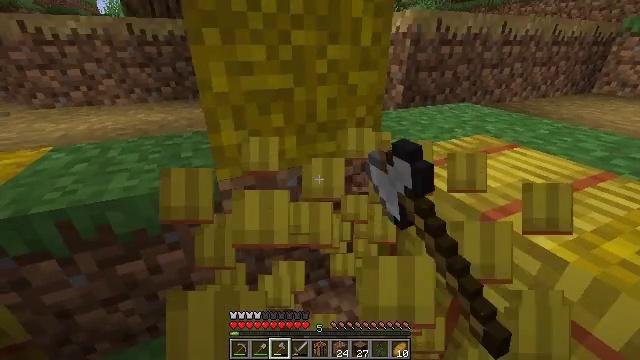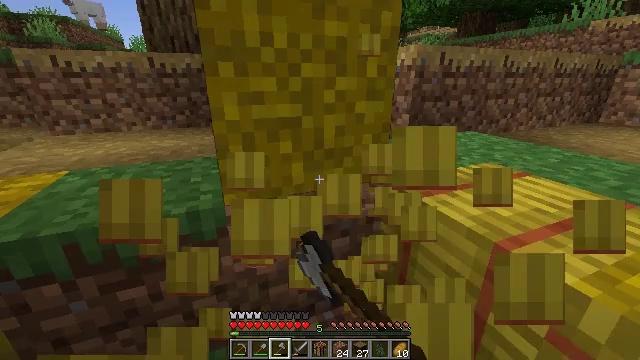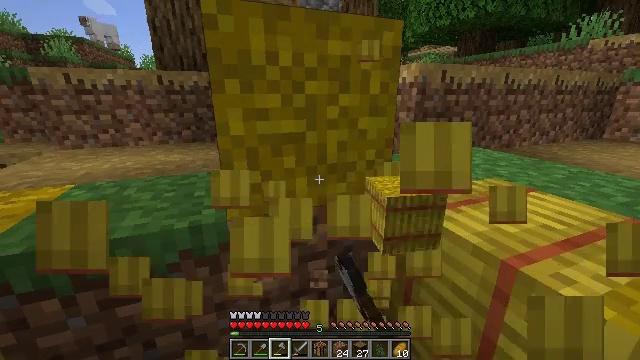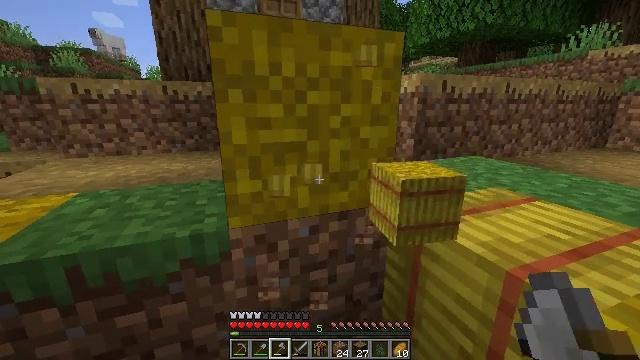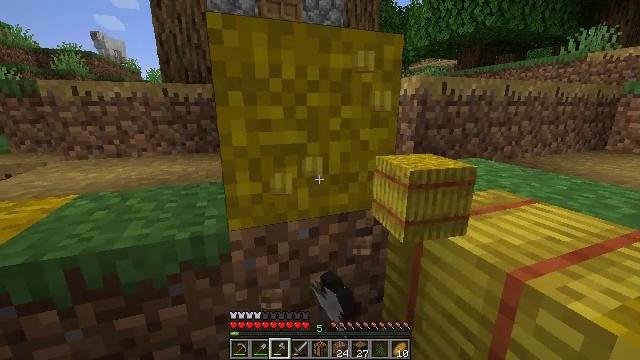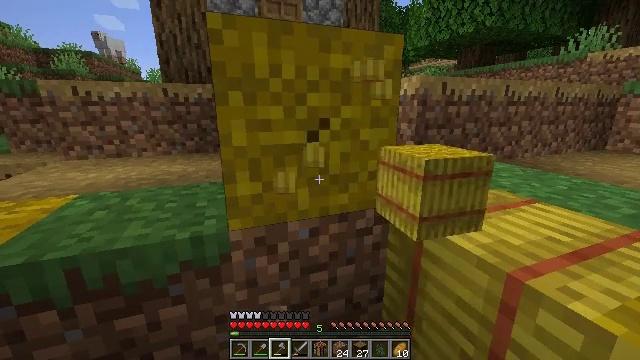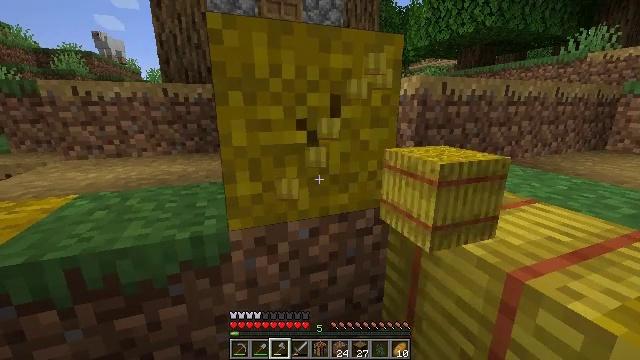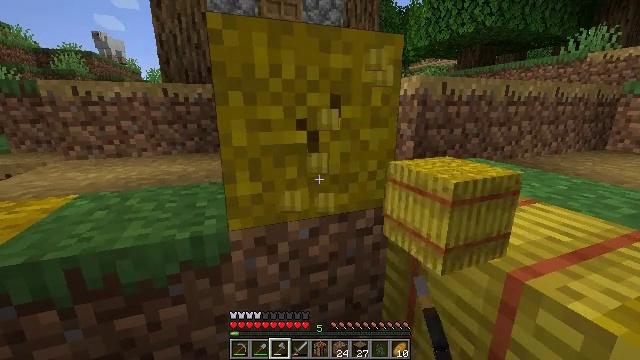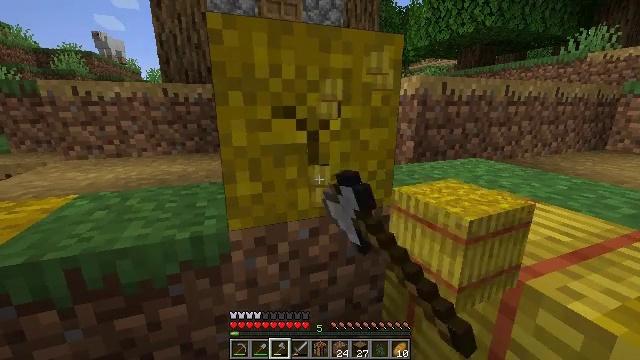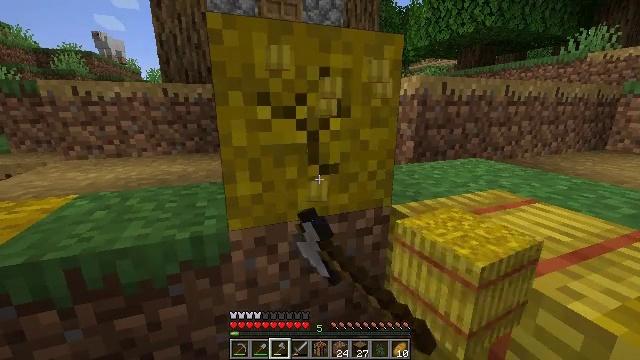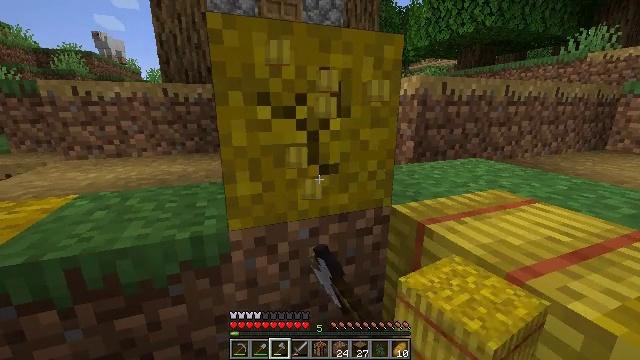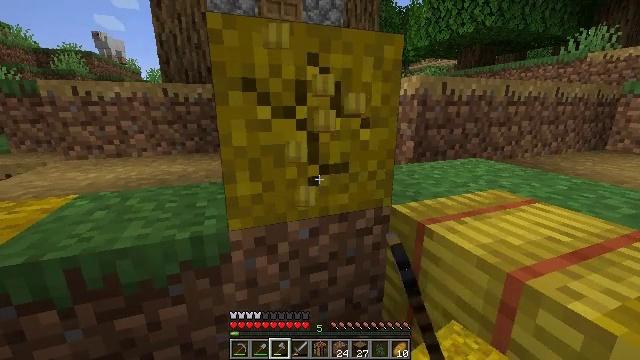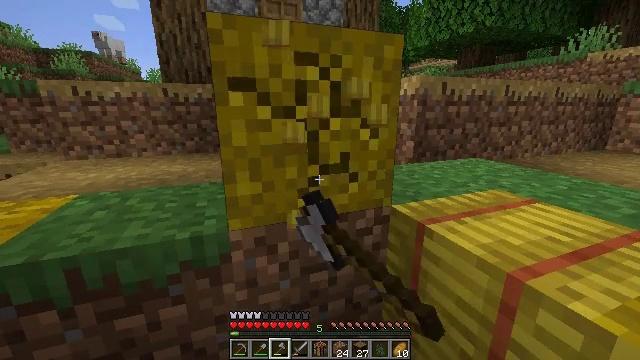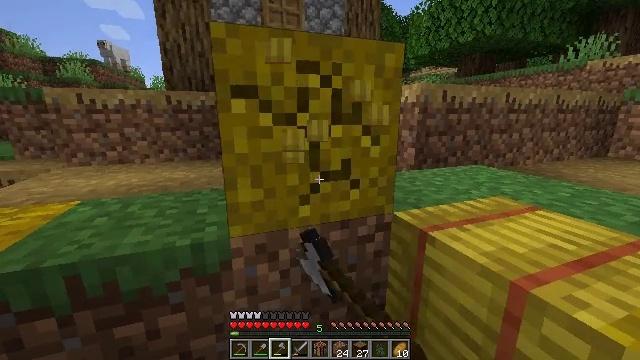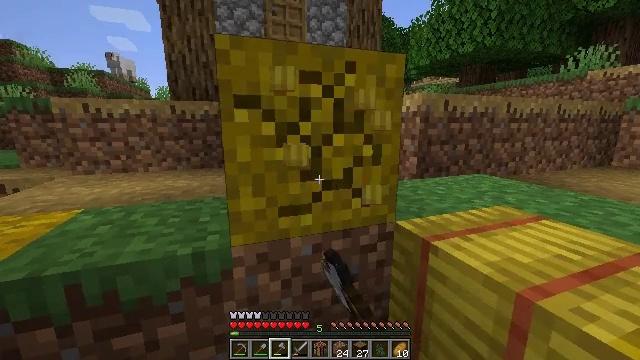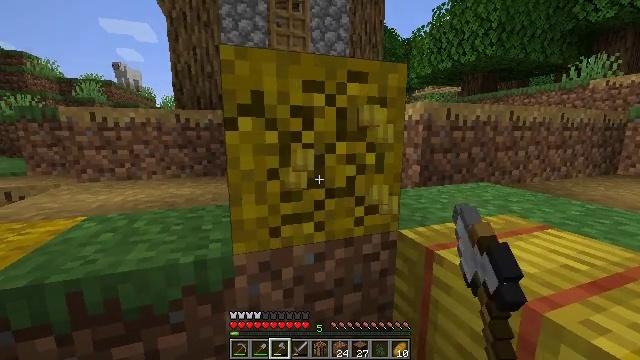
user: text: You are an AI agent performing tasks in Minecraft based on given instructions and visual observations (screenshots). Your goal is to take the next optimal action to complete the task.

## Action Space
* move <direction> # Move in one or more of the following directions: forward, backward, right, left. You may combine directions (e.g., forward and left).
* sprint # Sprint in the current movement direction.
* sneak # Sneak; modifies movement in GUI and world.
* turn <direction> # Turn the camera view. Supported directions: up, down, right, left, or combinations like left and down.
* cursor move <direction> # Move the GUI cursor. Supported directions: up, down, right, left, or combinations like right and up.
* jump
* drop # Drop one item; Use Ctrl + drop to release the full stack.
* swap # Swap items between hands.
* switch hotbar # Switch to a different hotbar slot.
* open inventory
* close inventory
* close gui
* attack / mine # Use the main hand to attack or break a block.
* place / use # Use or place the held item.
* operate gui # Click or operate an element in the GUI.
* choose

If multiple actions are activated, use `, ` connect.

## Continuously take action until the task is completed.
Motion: motion action
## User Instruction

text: Harvest hay blocks from the village.
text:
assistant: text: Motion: turn left and up, attack / mine
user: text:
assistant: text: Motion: turn up, attack / mine
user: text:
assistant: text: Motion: turn up, attack / mine
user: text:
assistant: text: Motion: attack / mine
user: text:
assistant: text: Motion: attack / mine
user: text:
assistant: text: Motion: attack / mine
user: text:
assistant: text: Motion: attack / mine
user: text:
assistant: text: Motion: attack / mine
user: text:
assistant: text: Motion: attack / mine
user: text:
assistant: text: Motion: attack / mine
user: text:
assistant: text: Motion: attack / mine
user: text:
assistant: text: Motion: attack / mine
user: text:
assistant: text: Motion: turn up, attack / mine
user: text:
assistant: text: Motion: turn up, attack / mine
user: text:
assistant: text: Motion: turn up, attack / mine
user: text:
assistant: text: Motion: attack / mine
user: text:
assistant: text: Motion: attack / mine
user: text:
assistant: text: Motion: attack / mine
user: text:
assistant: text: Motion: attack / mine
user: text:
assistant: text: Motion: attack / mine
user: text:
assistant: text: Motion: attack / mine
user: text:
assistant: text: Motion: move forward, attack / mine
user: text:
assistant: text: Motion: move forward, attack / mine
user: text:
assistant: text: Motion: move forward, attack / mine
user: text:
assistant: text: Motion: move forward
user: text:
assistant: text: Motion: move forward
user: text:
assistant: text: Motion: move forward
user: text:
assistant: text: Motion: move forward, turn left, jump
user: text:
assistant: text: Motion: move forward, turn left, jump
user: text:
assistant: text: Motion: move forward, turn left and down, jump